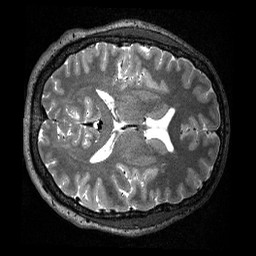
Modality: T2w
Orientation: axial
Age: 34
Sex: male
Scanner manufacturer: siemens
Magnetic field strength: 3 T
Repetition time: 3.2 s
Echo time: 0.479 s